Question: I have a page where I am trying to populate a gridview (gvClockings) on a button click based upon a selection in a dropdownlist (cbLocation) and a from/to date entered into textboxes from a calendarextender (txtFrom and txtTo).
I have tested the SQL statement and it gets the expected results if I run it in Access (and I have similar SQL working fine with a gridview on a different form in this solution), however on this form no matter what I select in the 3 controls, the gridview will not display any records.
cbLocation is populated in Page_Load as below:
'''
If Not Page.IsPostBack Then
Dim ddl As DropDownList = cbLocation
Dim ir As ListItem = New ListItem
Dim ee As ListItem = New ListItem
ir.Text = "IR Room"
ir.Value = "IR Room"
ee.Text = "Employee Exit"
ee.Value = "Employee Exit"
ddl.Items.Add(ir)
ddl.Items.Add(ee)
End If
'''
I then have the below code to get the data and populate the gridview:
'''
Private Sub GetClockings(ByVal LLName As String, ByVal FromDate As String, ByVal ToDate As String)
Dim conclock As OleDbConnection = New OleDbConnection("Provider=Microsoft.Jet.OLEDB.4.0; DATA SOURCE=\xxx.xx.xxx.xx\AccuFace\pspcms.mdb;Jet OLEDB:Database Password=xxxxx;")
Dim daClocking As OleDbDataAdapter = New OleDbDataAdapter
Dim selectSQL As String = "SELECT efrLog.LFirstName, efrLog.LLastName, efrLog.LDepartment, efrLog.LDate, efrLog.LTime, efrLog.LType, efrLog.LLName FROM efrLog WHERE (((efrLog.LDate) Between [@FROMDATE] And [@TODATE]) AND ((efrLog.LLName)=[@LLName])) ORDER BY efrLog.LDepartment, efrLog.LTime"
Dim selectCMD As OleDbCommand = New OleDbCommand(selectSQL, conclock)
daClocking.SelectCommand = selectCMD
selectCMD.Parameters.AddWithValue("@LLName", LLName)
selectCMD.Parameters.AddWithValue("@FROMDATE", FromDate)
selectCMD.Parameters.AddWithValue("@TODATE", ToDate)
Dim dsClockings As DataSet = New DataSet
daClocking.Fill(dsClockings, "efrLog")
If dsClockings.Tables("efrLog").Rows.Count > 0 Then
gvClockings.DataSource = dsClockings.Tables("efrLog")
gvClockings.DataBind()
Else
lblNotFound.Text = "No clockings found for this location"
lblNotFound.Visible = True
Exit Sub
End If
End Sub
'''
The above code is called from Button_click as below:
'''
Dim LLName As String
Dim FromDate As String = txtFrom.Text
Dim ToDate As String = txtTo.Text
If cbLocation.SelectedValue = "IR Room" Then
LLName = "IR Room"
GetClockings(LLName, FromDate, ToDate)
End If
If cbLocation.SelectedValue = "Employee Exit" Then
LLName = "Employee Exit"
GetClockings(LLName, FromDate, ToDate)
End If
lblLocation.Text = "Clocking report for " & cbLocation.SelectedValue.ToString() & " generated on " & Date.Now
lblLocation.Visible = True
'''
I have debugged locally as far as I can (I am using an access db on a remote server from IIS so get connection string/permission-related errors when trying to fill the dataset when running locally. I know it's a horrible setup but it's what I have been given to work with and I don't know how to debug remotely) and as far as I can see, the parameters appear to be receiving the correct values (see below)

The data I am requesting from the db definitely exists so I'm completely stuck as to why the gridview isn't populating. Any help would be gratefully received. Thanks
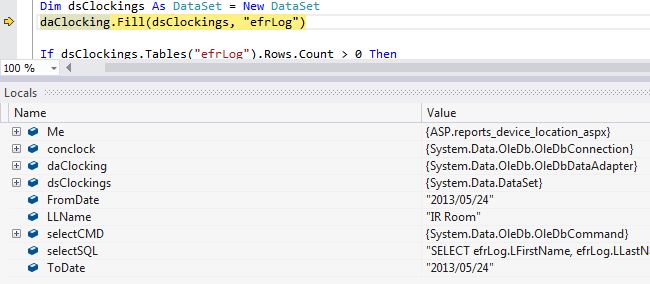
Answer: OleDb provider doesn't recognize parameters by their name, but by their position.
You add the parameter values in the wrong order as they appear in the command string.
Probably this cause an error or doesn't return anything...
Try to respect the order of definition of the parameters in the command text in this way
'''
Dim selectSQL As String = "SELECT .....FROM ... WHERE " & _
"(((efrLog.LDate) Between [@FROMDATE] And [@TODATE]) AND " & _
"((efrLog.LLName)=[@LLName])) " & _
"ORDER BY efrLog.LDepartment, efrLog.LTime"
selectCMD.Parameters.AddWithValue("@FROMDATE", FromDate)
selectCMD.Parameters.AddWithValue("@TODATE", ToDate)
selectCMD.Parameters.AddWithValue("@LLName", LLName)
'''